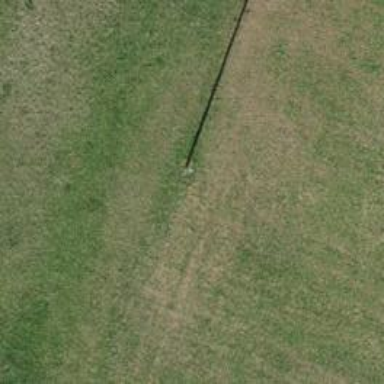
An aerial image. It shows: Minor power line.